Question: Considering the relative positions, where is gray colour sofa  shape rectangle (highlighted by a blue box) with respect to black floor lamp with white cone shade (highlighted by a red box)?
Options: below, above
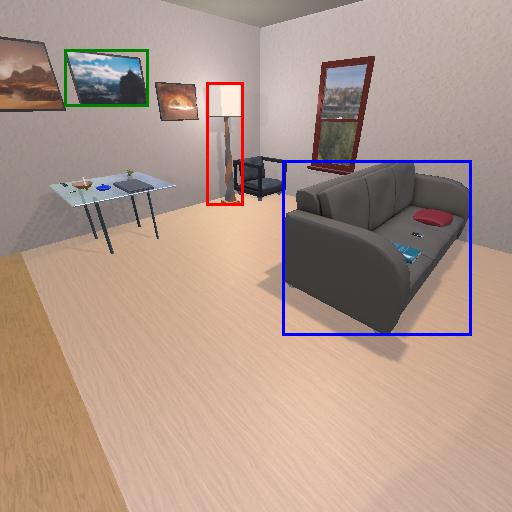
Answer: below